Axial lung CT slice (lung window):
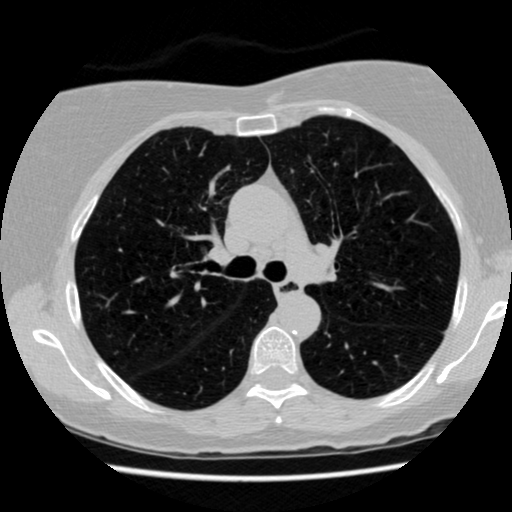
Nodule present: no